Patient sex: M
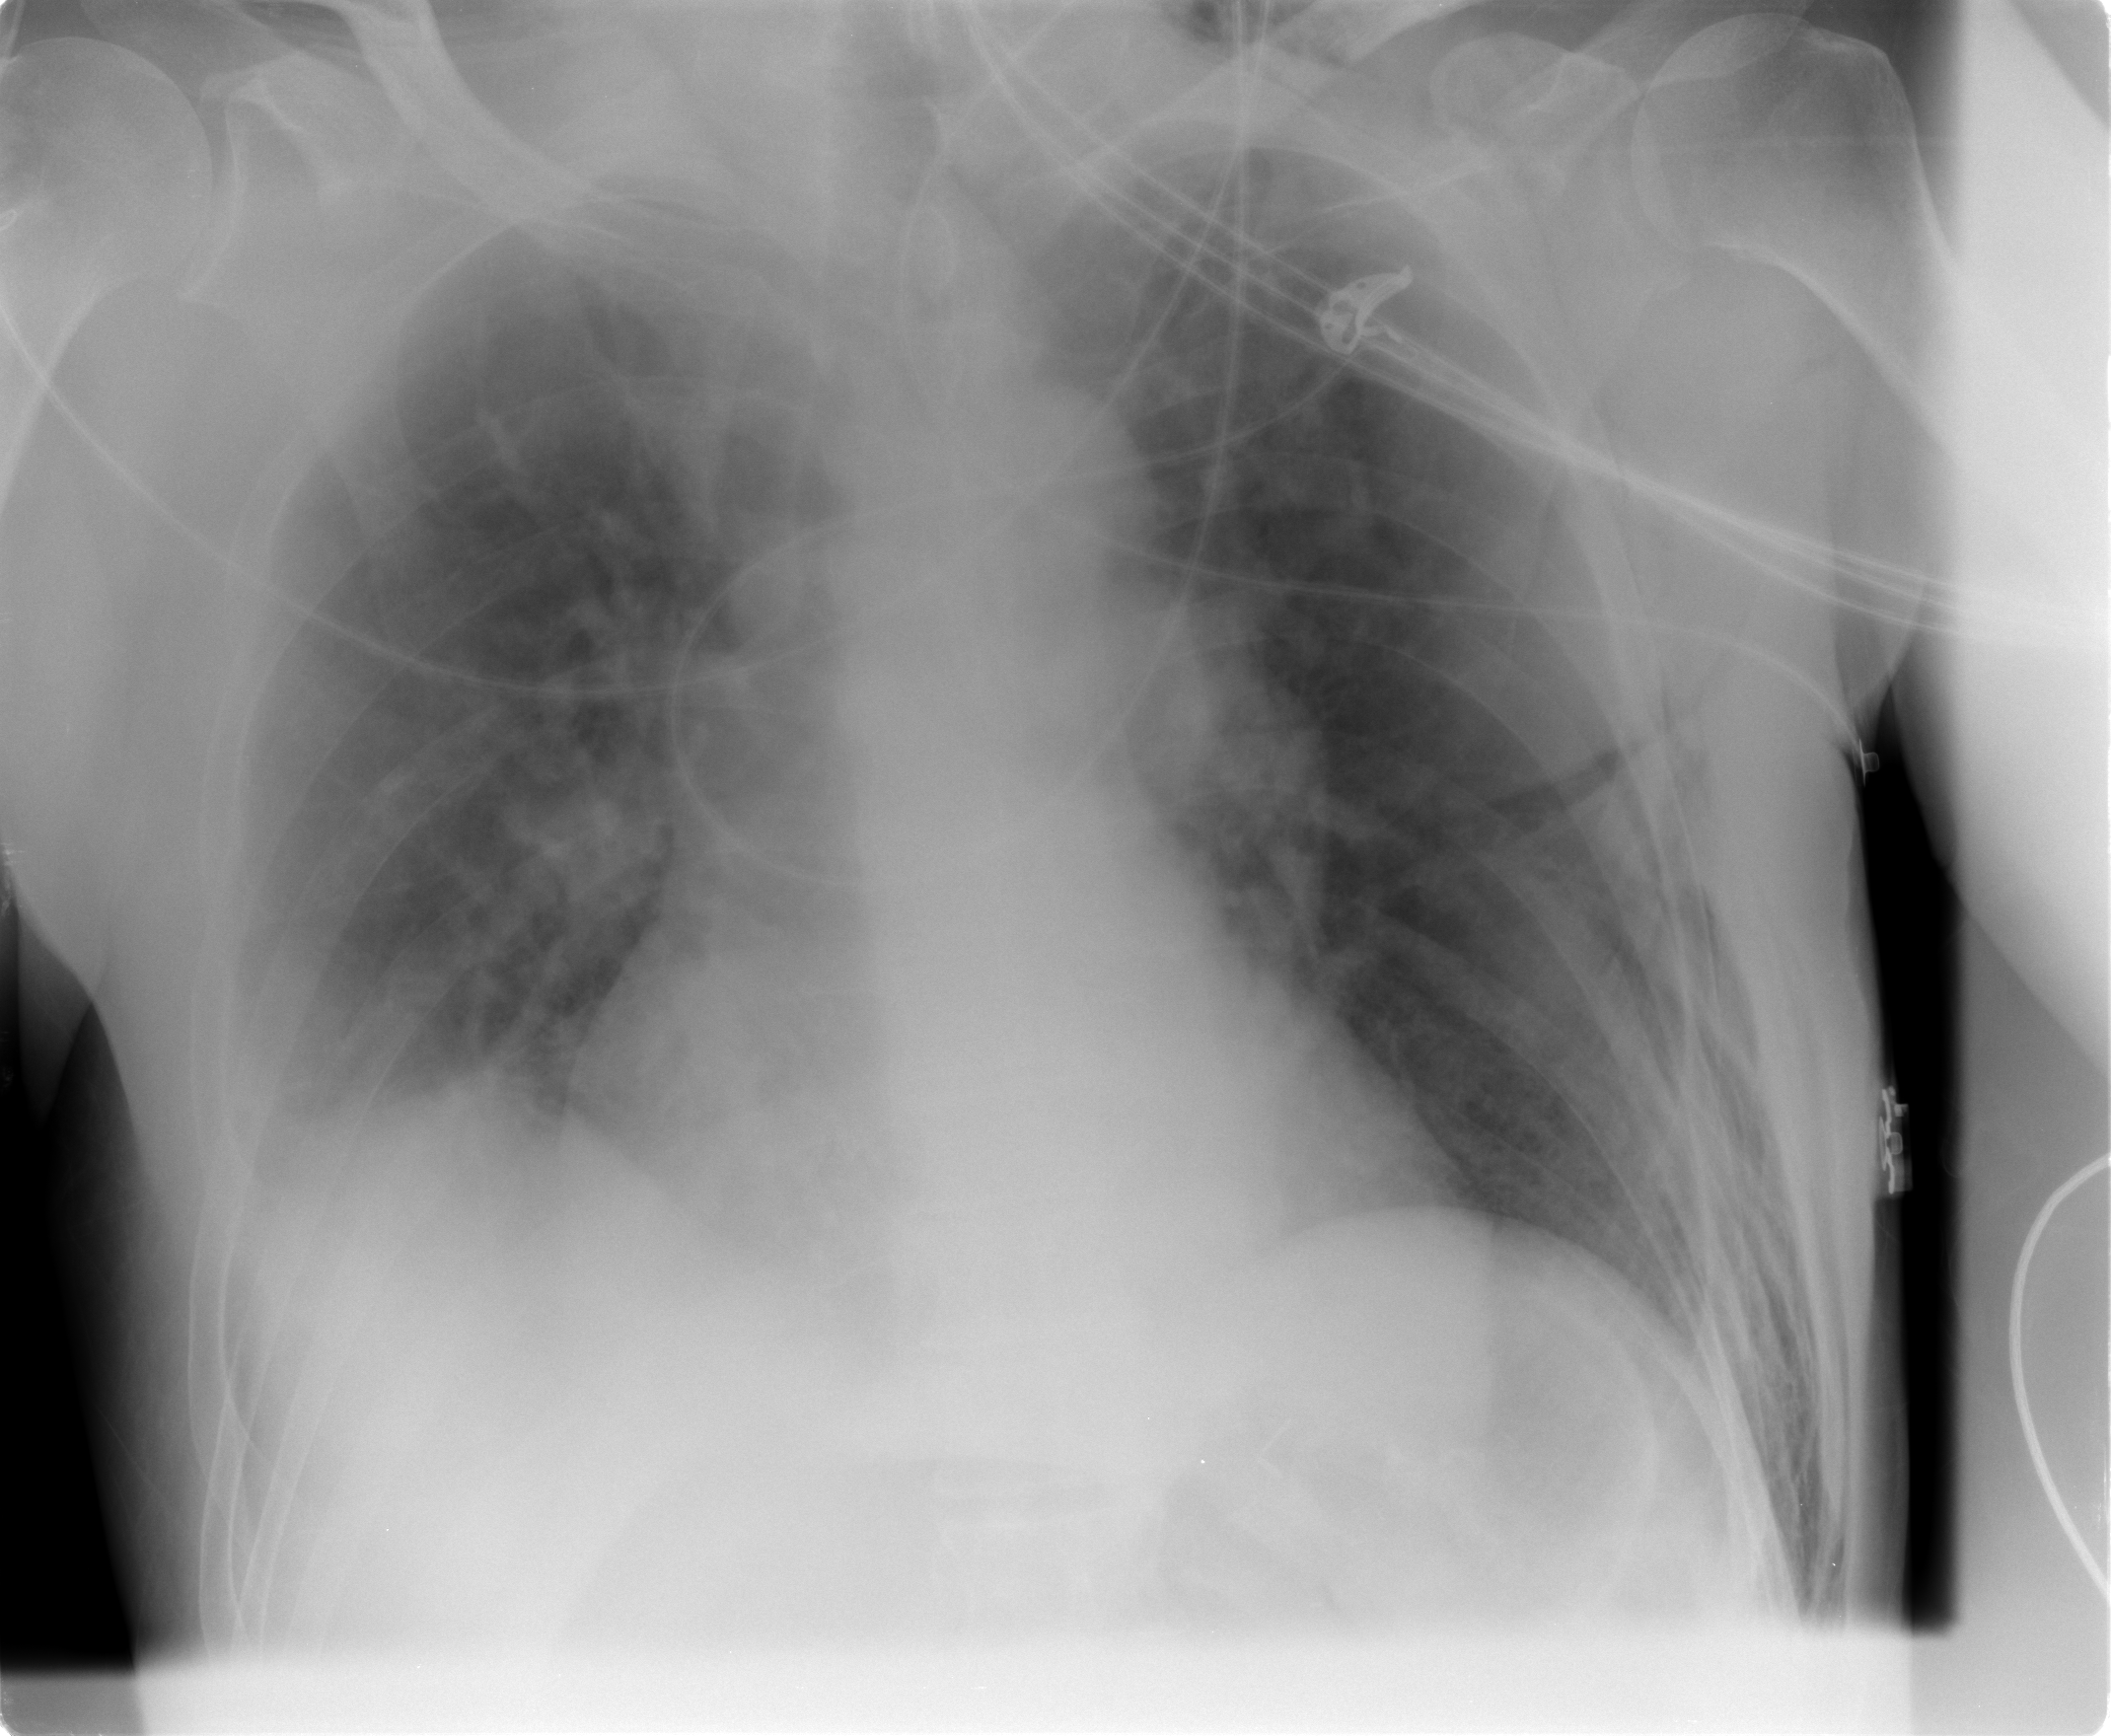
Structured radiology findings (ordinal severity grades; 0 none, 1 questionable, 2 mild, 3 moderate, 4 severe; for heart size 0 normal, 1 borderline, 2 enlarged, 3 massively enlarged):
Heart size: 0
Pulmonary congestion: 0
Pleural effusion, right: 2
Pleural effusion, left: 0
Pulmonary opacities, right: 0
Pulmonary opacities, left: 0
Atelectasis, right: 0
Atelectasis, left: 0